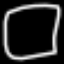
Label: square